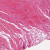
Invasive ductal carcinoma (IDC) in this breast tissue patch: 0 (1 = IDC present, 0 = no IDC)